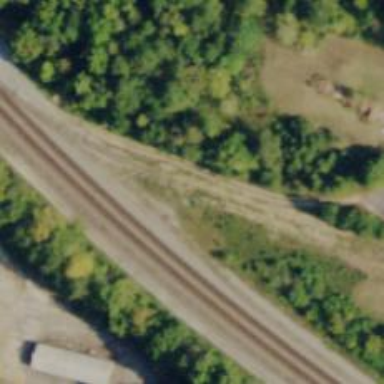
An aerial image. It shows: Disused railway spur service.